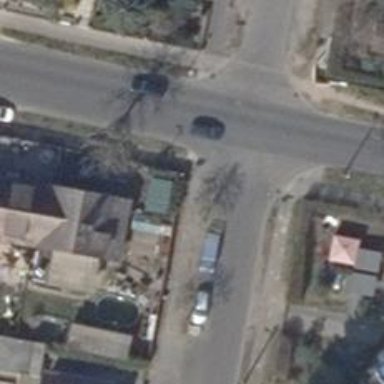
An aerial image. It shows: Unmarked crossing on the road.